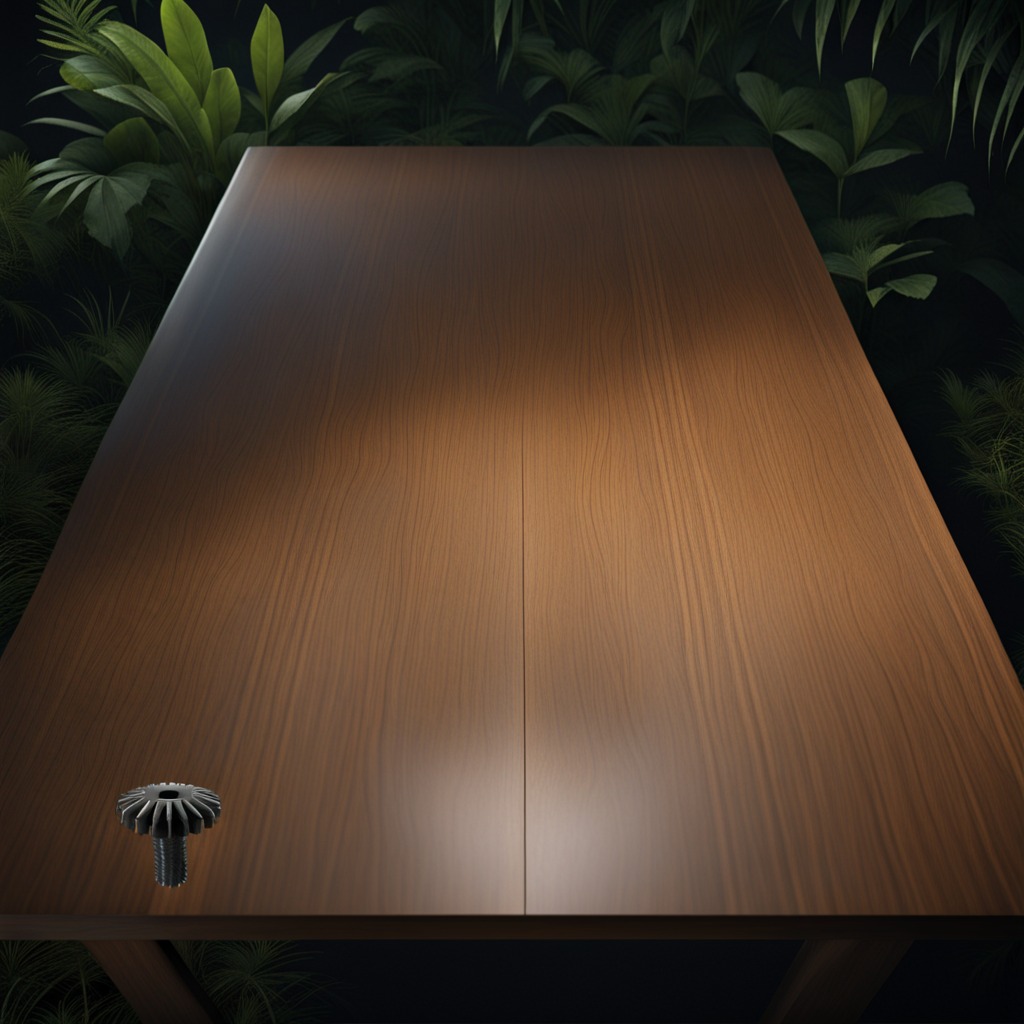
A steel gear with teeth is lying on a wooden table inside a jungle field workshop tent at night.